Question: I'm trying to build a simple drilldown in Bootstrap. When the user selects a "row", I want the background color to change to indicate what "row" is selected. It only works like I want it on the first level rows.
Here's the basic HTML:
'''
<div class="container">
<ul class="nav nav-drilldown" id="Menu">
<li>
<a href="#" data-target="#a" data-parent="Menu" data-toggle="collapse">Thing the first</a>
<ul class="collapse" id="a">
<li><a href="#" data-target="#a-child-1" data-parent="a" data-toggle="collapse">child 1</a></li>
<ul class="collapse" id="a-child-1">
<li>
<div class="row">
<div class="col-md-6">something</div>
<div class="col-md-3">goes</div>
<div class="col-md-3">here</div>
</div>
</li>
</ul>
</ul>
</li>
</ul>
</div>
'''
And the CSS:
'''
.nav-drilldown:focus {
background-color: #eee;
}
.nav-drilldown li li a:focus {
background-color: #FF0000;
}
.nav-drilldown li a:focus {
background-color: #eee;
}
'''
For the second level, on the text part of the anchor changes background color. I get that you can't set selected on a '<li>', but i don't understand why the second level doesn't behave like the first level. I can't get the third level to much of anything.
Level 1:
<URL>
Level 2:

<URL>
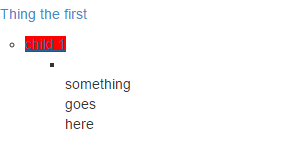
Answer: I believe this is just a matter of the padding on the anchor tag. At the top level, you have 10px top and bottom padding and on the second level anchor tag, you have no padding. So, if you want similar behavior, you could add:
'''
.nav-drilldown li li a {
padding: 10px 15px;
}
'''